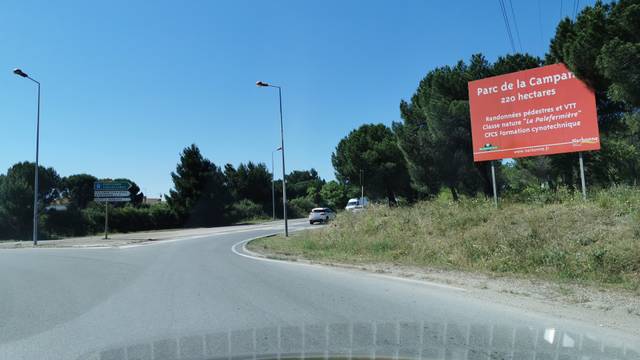
Region: France
Coordinates: 43.187, 2.972